Field crop: tomato
Growth stage: 2
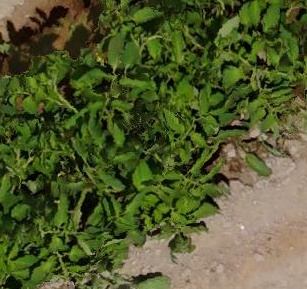
Species: tomato